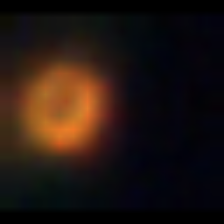
Taxon: NanoPlankton
Group: Other